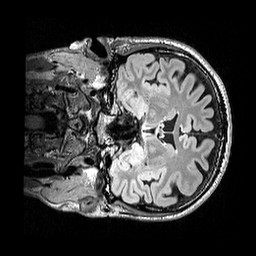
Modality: FLAIR
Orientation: coronal
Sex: male
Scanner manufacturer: siemens
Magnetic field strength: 3 T
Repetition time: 5 s
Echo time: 0.395 s